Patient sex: M
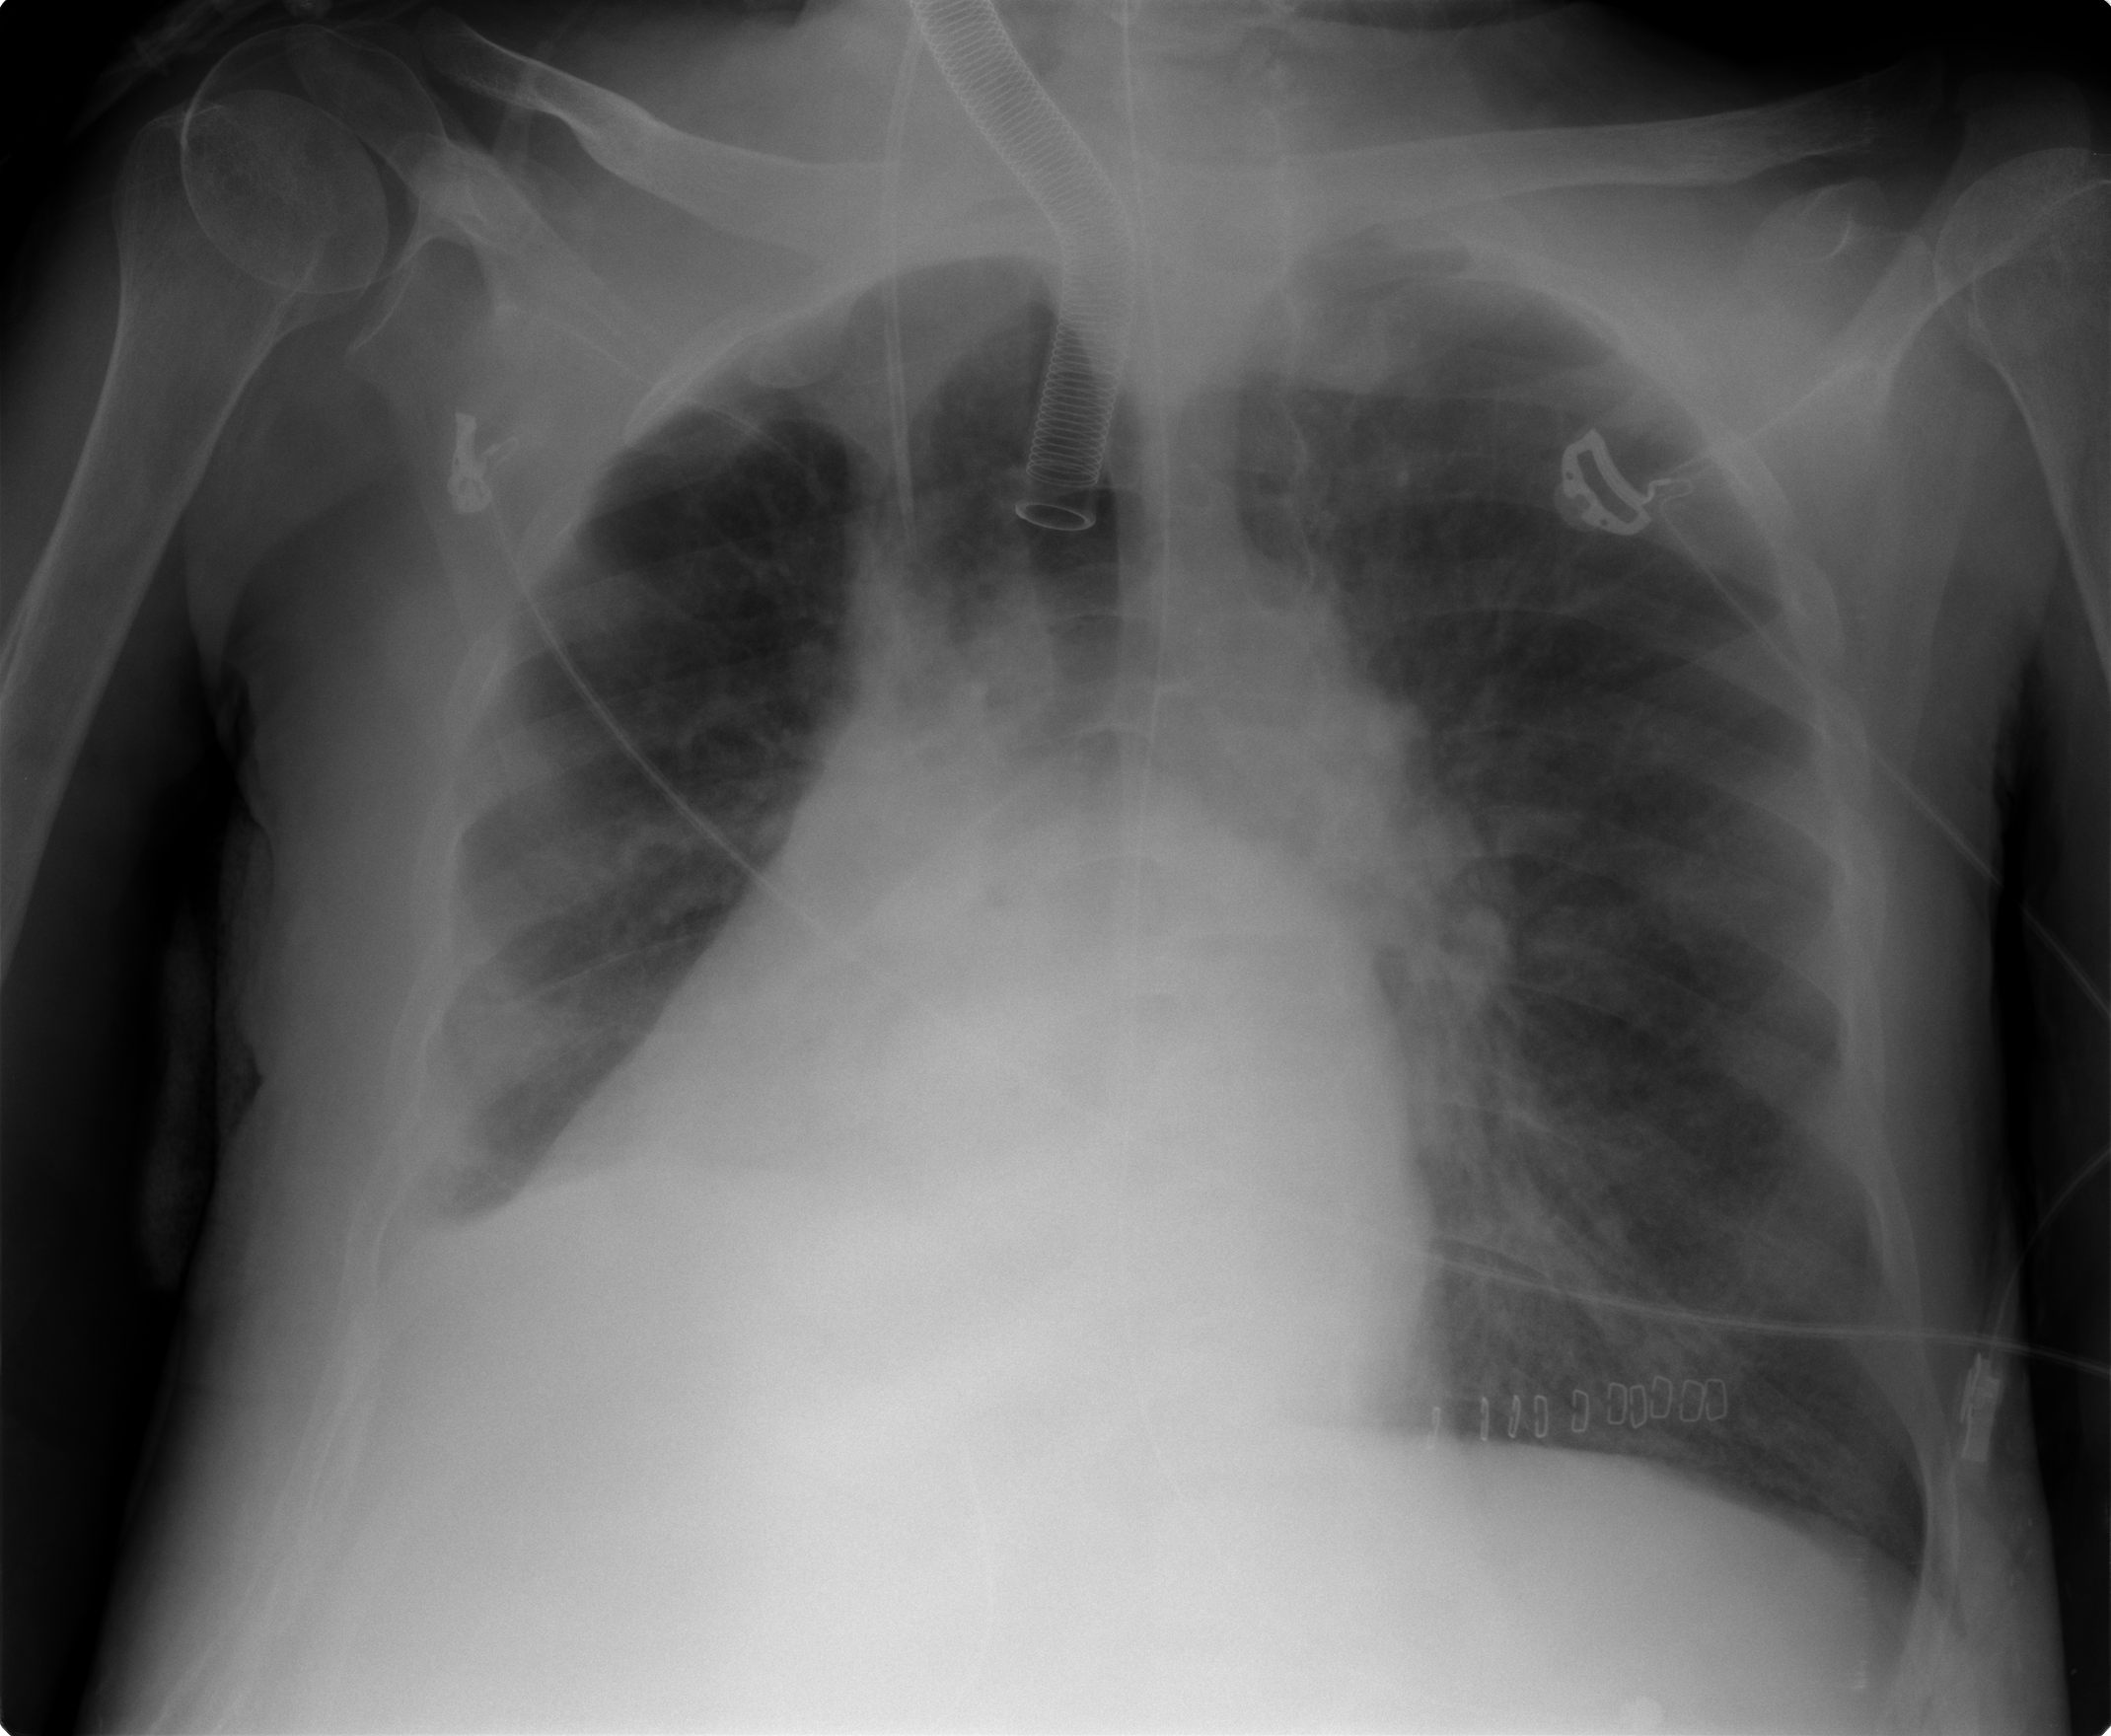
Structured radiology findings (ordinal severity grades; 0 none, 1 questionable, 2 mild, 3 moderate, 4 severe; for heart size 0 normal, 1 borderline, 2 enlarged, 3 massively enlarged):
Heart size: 2
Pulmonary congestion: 2
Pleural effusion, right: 2
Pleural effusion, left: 0
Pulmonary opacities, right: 1
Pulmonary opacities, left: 0
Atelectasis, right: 2
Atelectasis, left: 2